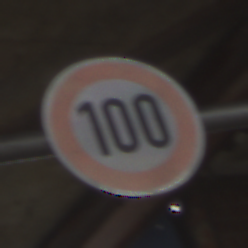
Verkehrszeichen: Geschwindigkeit100
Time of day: Midday
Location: Roofed (Special)
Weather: Overcast
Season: NotSpecified
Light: Natural